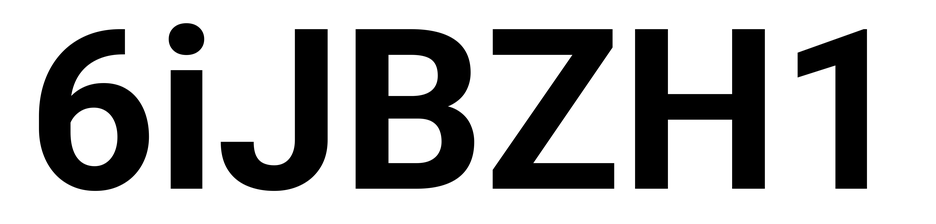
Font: Roboto_Bold